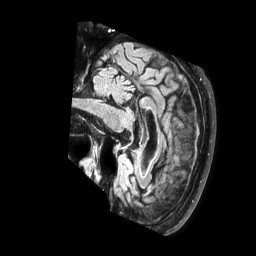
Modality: FLAIR
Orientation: sagittal
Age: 72
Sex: male
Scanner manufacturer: philips
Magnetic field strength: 1.5 T
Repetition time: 4.8 s
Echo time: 0.3244 s